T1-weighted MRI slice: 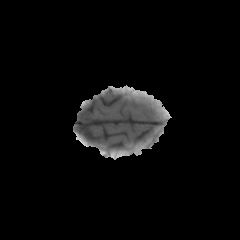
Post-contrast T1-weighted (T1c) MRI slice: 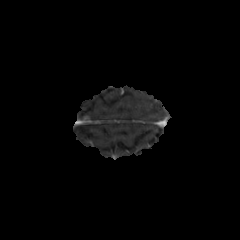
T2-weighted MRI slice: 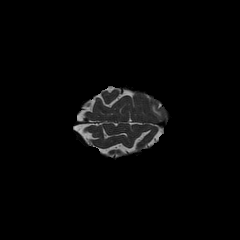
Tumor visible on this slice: yes